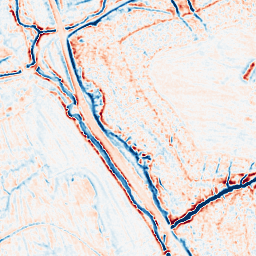
Category: multiscale
Decomposition family: dog_multiscale
Decomposition parameters: sigma_ratio: 1.4
n_scales: 4
base_sigma: 0.5
Upsampling method: bilinear
Upsampling parameters: scale: 2
Upsampling scale: 2